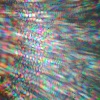
Label: sunburn